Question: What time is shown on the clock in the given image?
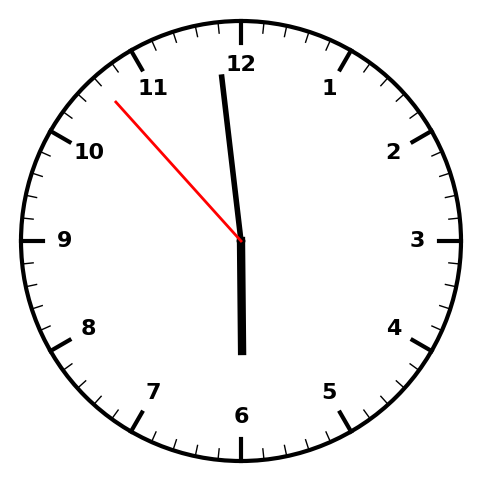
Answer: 05:58:53